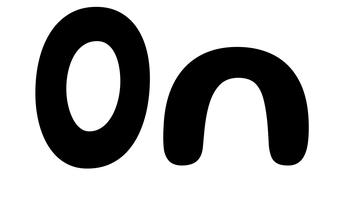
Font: Gluten_Medium